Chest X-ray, AP view. Patient: 64 years old, sex M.
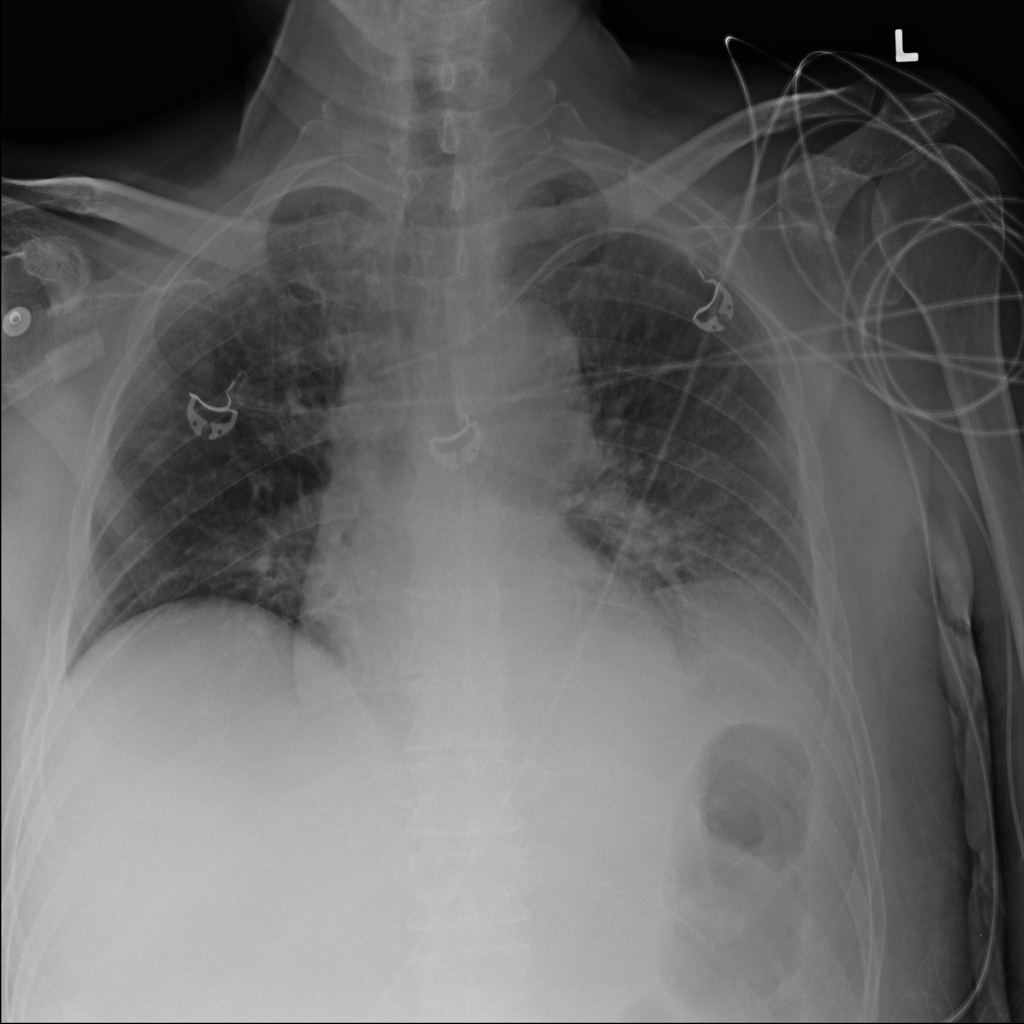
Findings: No Finding